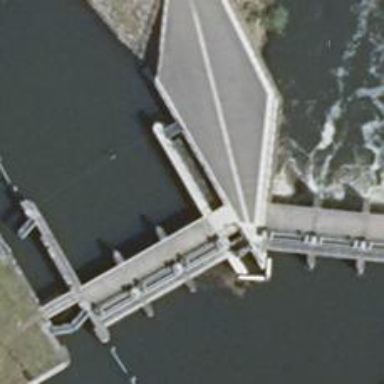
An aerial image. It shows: Fish pass along the waterway.